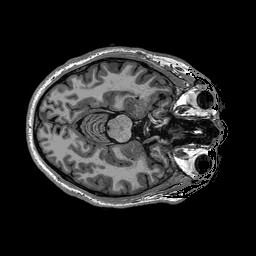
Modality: T1w
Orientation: coronal
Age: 37
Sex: male